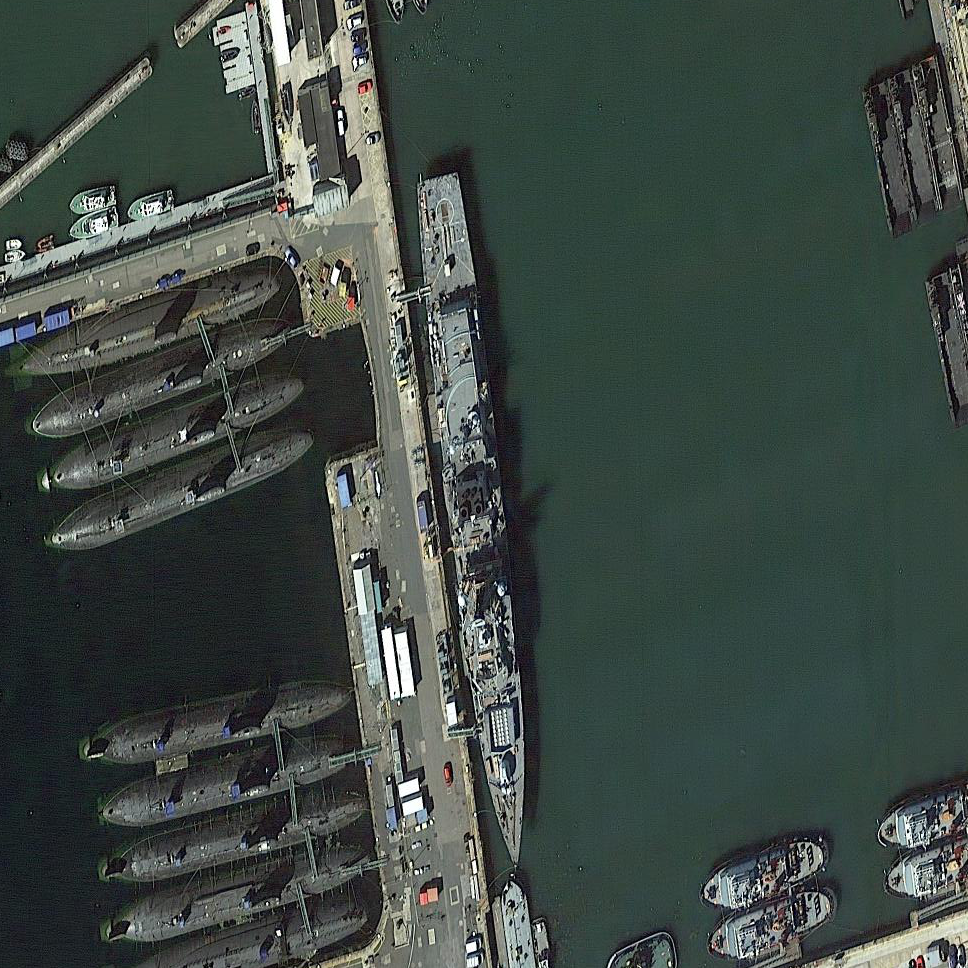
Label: destroyer